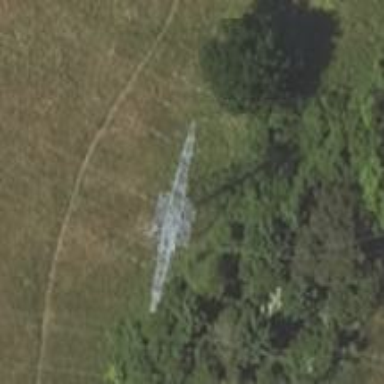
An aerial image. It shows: Power tower.